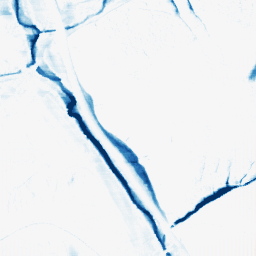
Category: morphological
Decomposition family: morphological_ellipse
Decomposition parameters: operation: closing
width: 5
height: 20
Upsampling method: fft_zeropad
Upsampling parameters: scale: 2
Upsampling scale: 2